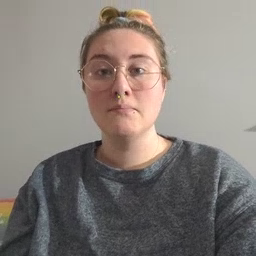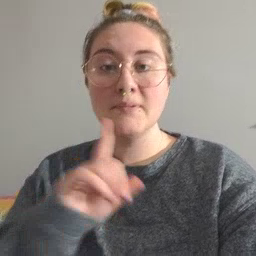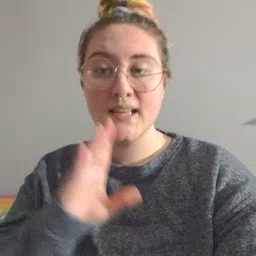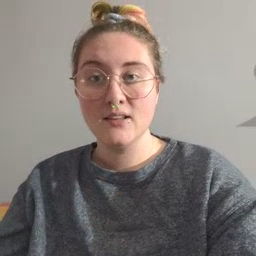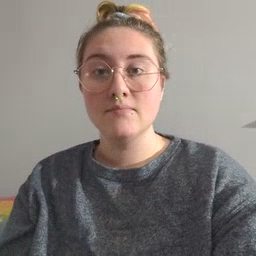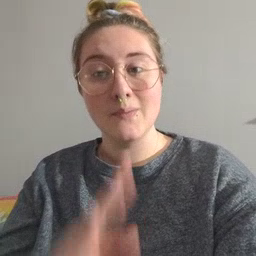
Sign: bee